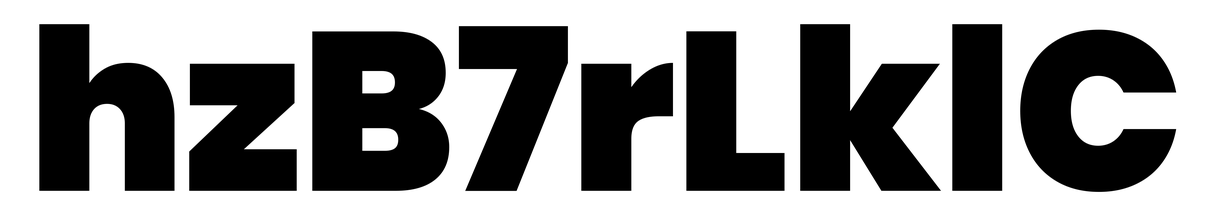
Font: Poppins-Black